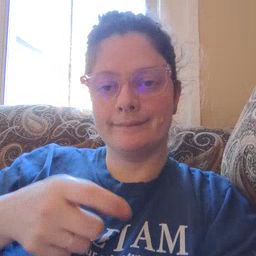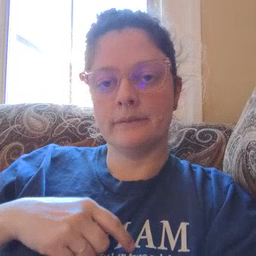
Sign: gift